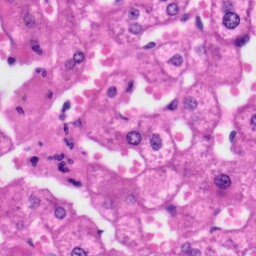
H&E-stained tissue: Liver